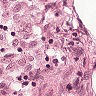
Metastatic tissue present: no